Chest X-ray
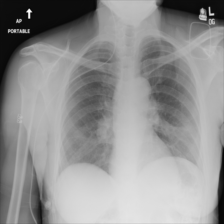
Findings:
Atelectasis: negative
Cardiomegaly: negative
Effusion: negative
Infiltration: negative
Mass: negative
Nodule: negative
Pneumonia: negative
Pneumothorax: negative
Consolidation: negative
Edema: negative
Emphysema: negative
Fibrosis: negative
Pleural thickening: negative
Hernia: negative